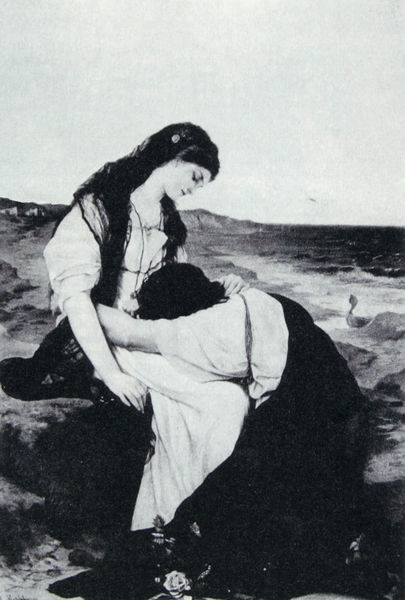
Titel: Am Meeresufer
Künstler: Hans Knöchel
Standort: Prag
Institution: Nationalgalerie
Schlagwörter: berg, felsen, gemälde, himmel, mann, meer, umhang, vogel, wasser, weiß, frauen, landschaft, mädchen, see, sitzen, ufer, blume, frau, frisur, grau, haar, kleid, profil, schwarz, rose, rock, symbolismus, hemd, arm, arme, bluse, lang, stein, steine, trauer, hände, öl, ferne, gräser, horizont, häuser, natur, weite, gewand, haare, lange haare, mantel, realismus, paar, locken, rosa, traurig, boot, genre, gischt, küste, schiff, strand, welle, wellen, liebe, umarmung, ort, zwei, fels, dorf, haarband, romantik, brandung, jugendstil, draussen, zwei personen, junge, schoß, umarmen, abschied, weinen, schwarzweiß, verzweiflung, trost, sehnsucht, schmerz, böcklin, lust, liebende, knieen, kniefall, trösten, gondel, schwarzweiß weiß, knieender, langes haar, umschlingen, paa, umarmun, scharz weiss, max, gabreiel von, meer#